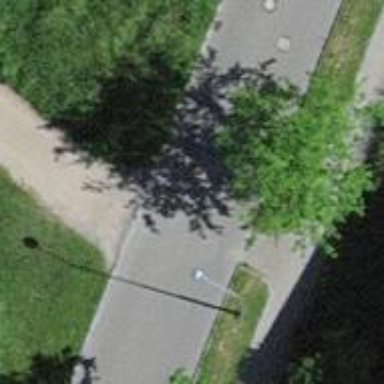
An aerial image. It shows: Path made of paving stones.